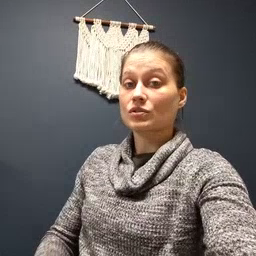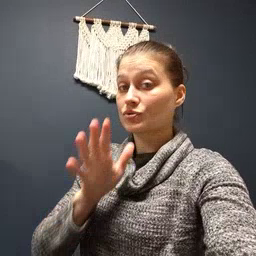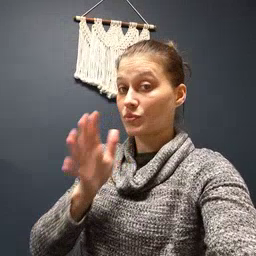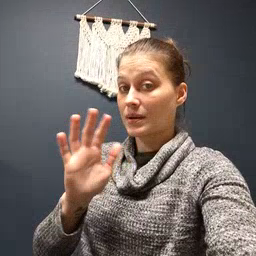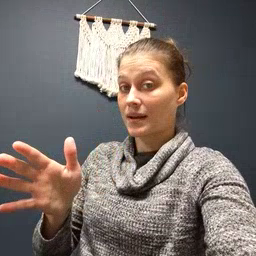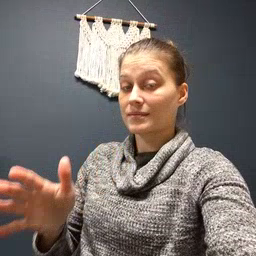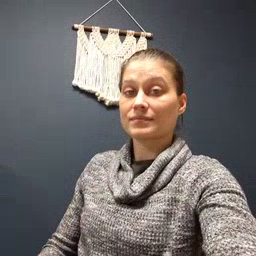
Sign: grandma